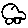
Label: car